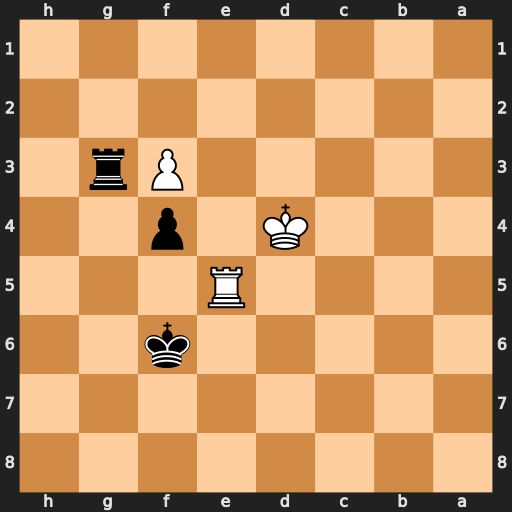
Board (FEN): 8/8/5k2/4R3/3K1p2/5Pr1/8/8
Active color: b
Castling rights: -
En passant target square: -
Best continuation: Rxf3 Rd5 Re3